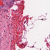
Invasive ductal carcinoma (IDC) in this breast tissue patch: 0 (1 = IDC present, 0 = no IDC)